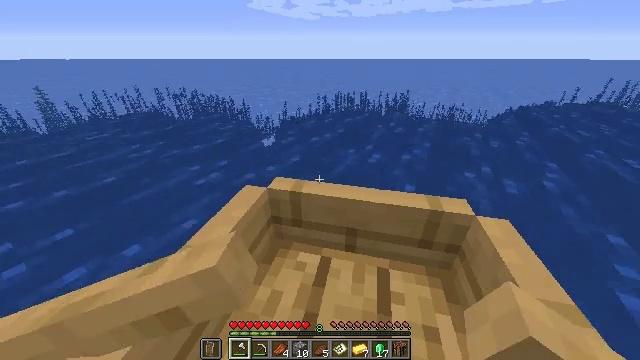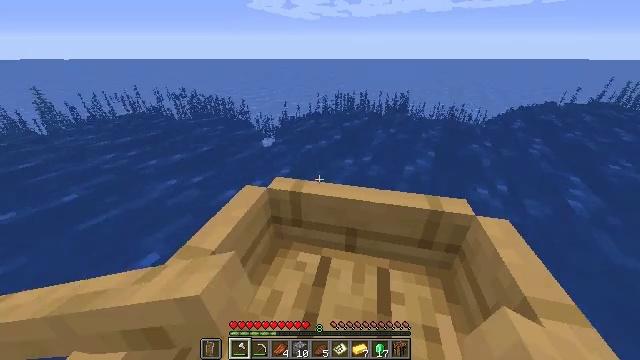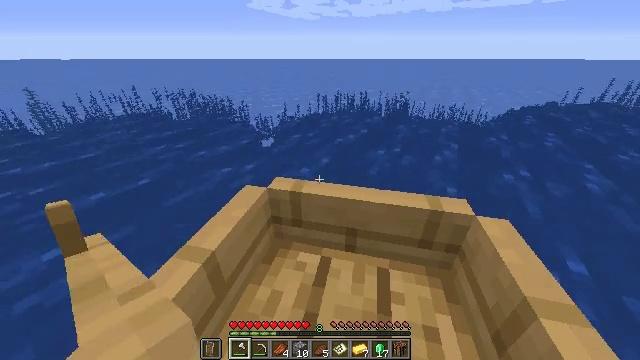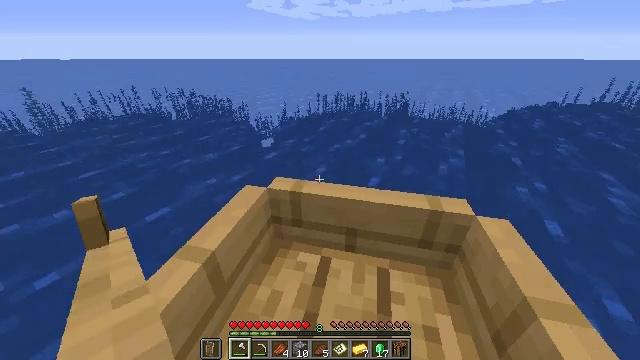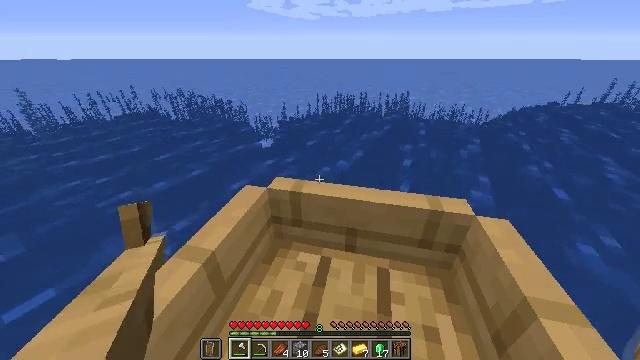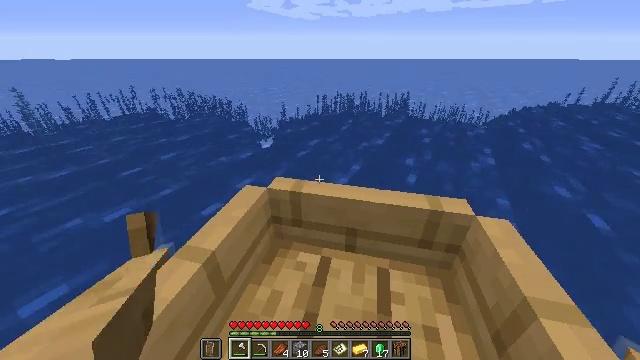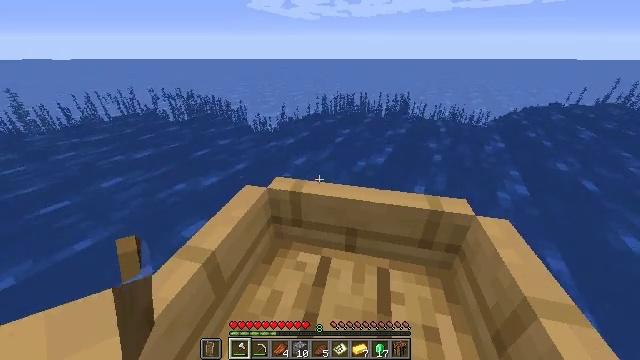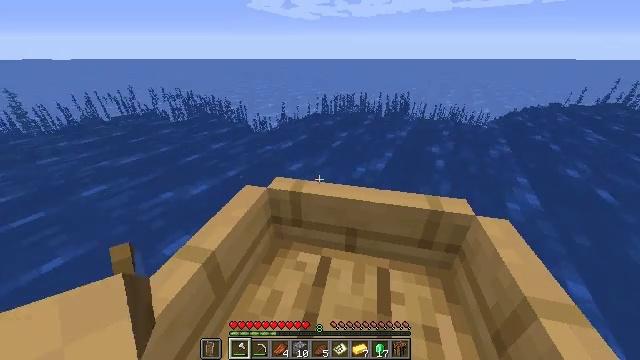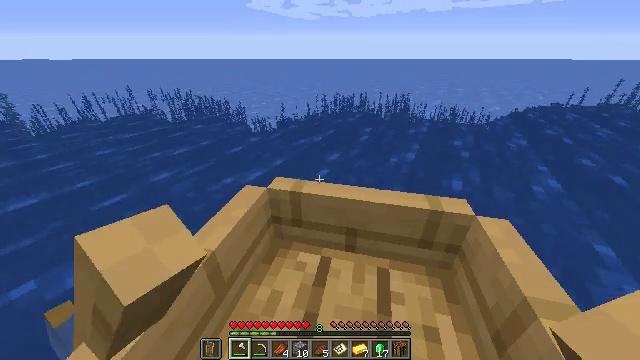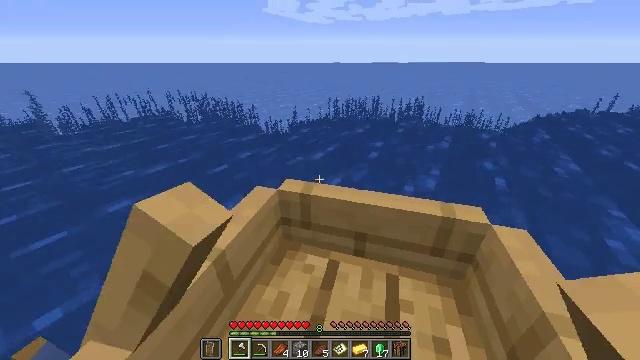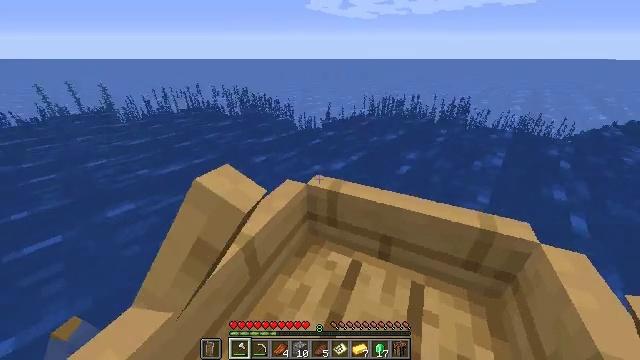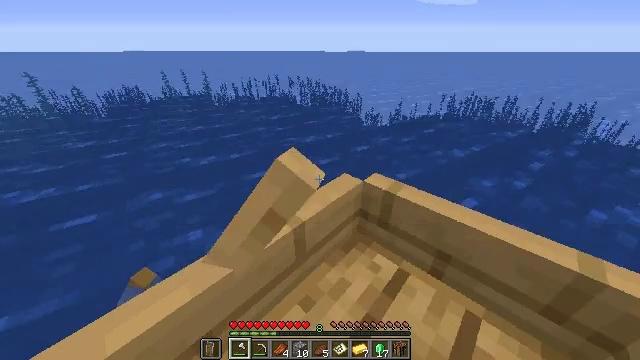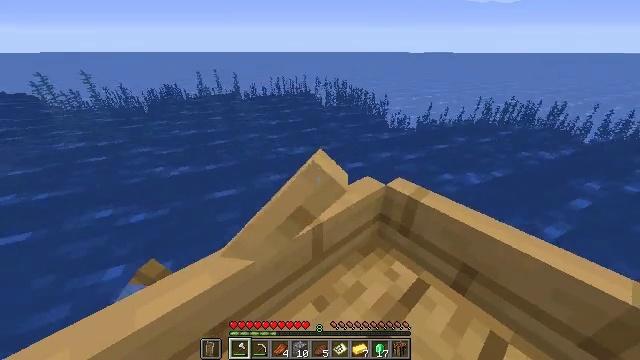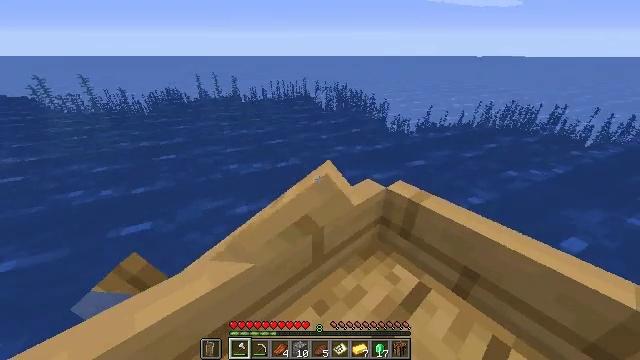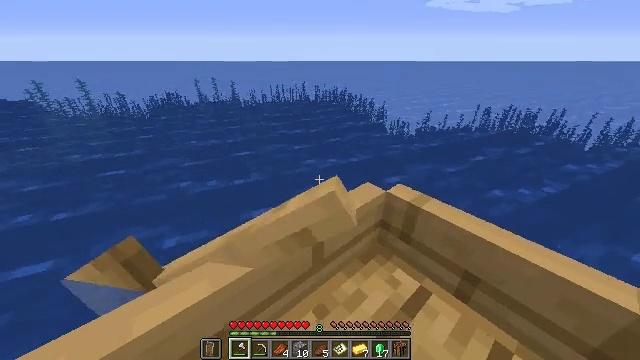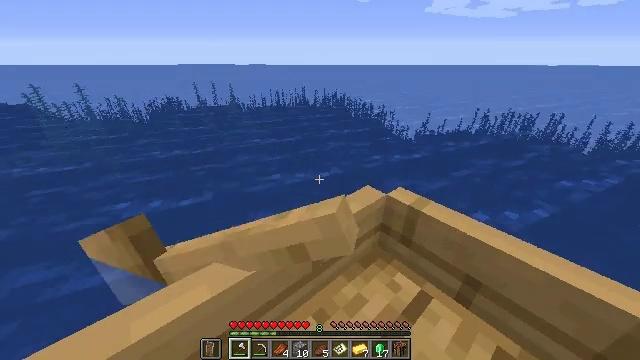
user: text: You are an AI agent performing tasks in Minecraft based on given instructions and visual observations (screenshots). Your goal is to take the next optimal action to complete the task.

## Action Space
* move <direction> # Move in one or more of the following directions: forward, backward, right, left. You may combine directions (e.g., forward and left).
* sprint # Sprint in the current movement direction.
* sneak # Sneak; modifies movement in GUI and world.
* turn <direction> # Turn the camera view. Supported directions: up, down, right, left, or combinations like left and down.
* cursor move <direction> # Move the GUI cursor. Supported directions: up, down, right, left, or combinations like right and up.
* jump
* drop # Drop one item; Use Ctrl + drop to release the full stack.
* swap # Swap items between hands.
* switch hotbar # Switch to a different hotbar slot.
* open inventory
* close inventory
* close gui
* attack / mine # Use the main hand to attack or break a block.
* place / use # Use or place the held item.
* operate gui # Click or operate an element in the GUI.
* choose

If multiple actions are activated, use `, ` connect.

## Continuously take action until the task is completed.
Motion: motion action
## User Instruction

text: Remove a filled map from the inventory.
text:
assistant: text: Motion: move forward, sprint
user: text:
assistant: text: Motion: move forward, sprint
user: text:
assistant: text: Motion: move forward, sprint
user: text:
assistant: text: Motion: move forward, sprint
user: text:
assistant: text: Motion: move forward, sprint
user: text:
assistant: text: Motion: move forward, sprint
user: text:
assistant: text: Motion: move forward, sprint
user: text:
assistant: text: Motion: move forward, sprint
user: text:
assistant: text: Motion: move forward, sprint, turn left
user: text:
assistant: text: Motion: move forward, sprint, turn left
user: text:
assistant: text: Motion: move forward, sprint, turn left and down
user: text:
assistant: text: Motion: move forward, sprint, turn left
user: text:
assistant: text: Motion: move forward, sprint
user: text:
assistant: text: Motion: move forward, sprint
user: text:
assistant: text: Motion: move forward, sprint
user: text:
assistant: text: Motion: move forward, sprint
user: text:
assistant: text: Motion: move forward, sprint, turn left
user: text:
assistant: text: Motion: move forward, sprint
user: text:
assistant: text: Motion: move forward, sprint, turn left
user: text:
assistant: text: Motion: move forward, sprint
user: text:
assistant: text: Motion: move forward, sprint
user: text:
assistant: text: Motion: move forward, sprint
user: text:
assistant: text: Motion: move forward, sprint, turn left
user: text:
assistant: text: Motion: move forward, sprint, turn left
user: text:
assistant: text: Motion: move forward, turn left
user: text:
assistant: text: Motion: move forward, turn left
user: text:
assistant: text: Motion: move forward, turn left
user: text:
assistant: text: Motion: move forward
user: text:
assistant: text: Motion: move forward, turn left
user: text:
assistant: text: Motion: move forward